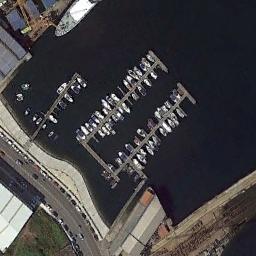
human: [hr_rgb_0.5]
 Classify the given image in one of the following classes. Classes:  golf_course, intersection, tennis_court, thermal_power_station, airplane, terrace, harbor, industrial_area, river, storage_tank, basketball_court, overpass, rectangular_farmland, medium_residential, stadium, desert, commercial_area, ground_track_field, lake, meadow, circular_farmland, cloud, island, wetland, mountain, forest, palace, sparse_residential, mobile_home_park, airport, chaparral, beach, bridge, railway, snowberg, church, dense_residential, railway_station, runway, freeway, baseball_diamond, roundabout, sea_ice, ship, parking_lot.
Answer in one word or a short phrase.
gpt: harbor